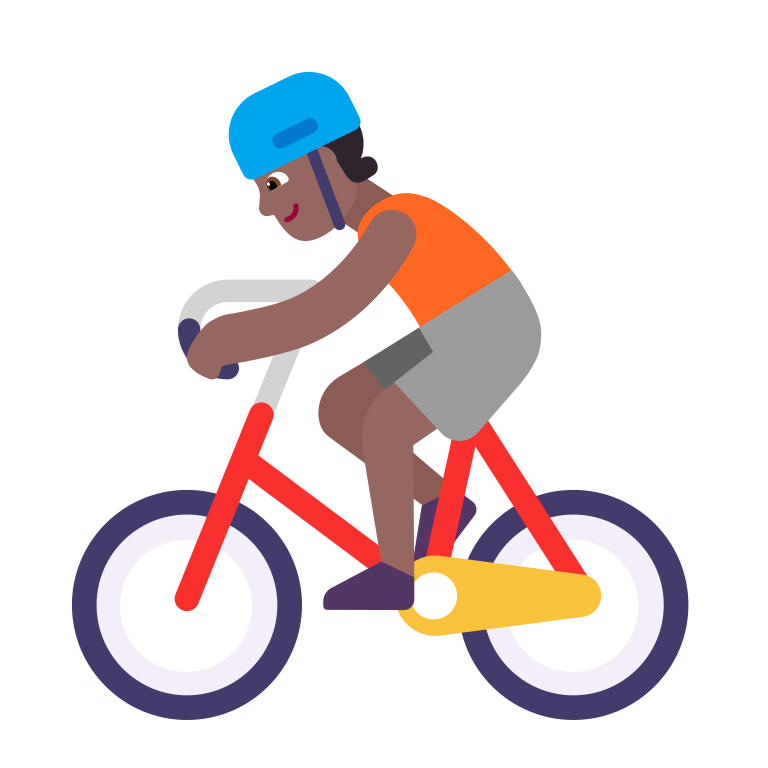
person biking flat  dark